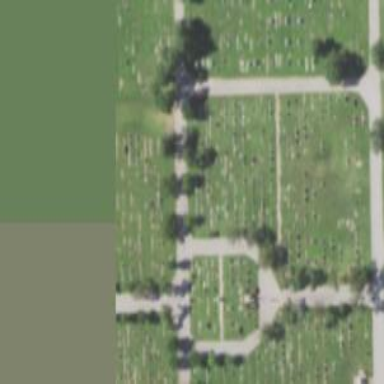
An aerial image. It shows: Cemetery.